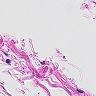
Metastatic tissue present: no